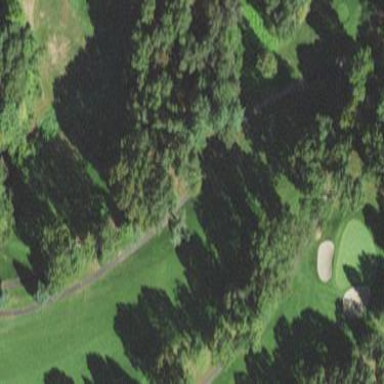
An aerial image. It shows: Golf fairway surrounded by grass.